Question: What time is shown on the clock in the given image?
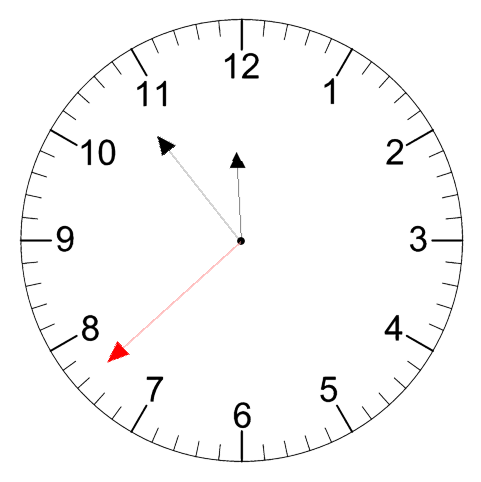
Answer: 11:53:38